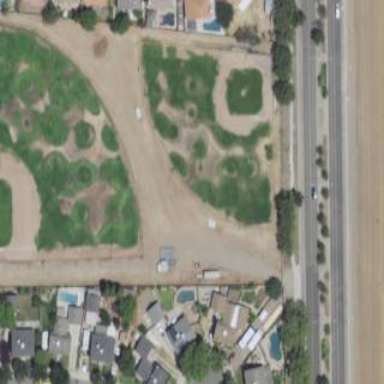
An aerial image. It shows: Softball pitch for leisure sports.